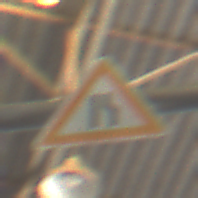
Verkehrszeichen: EinseitigVerengteFahrbahnRechts
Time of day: Midday
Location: Indoor (Urban)
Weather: NotSpecified
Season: NotSpecified
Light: Natural